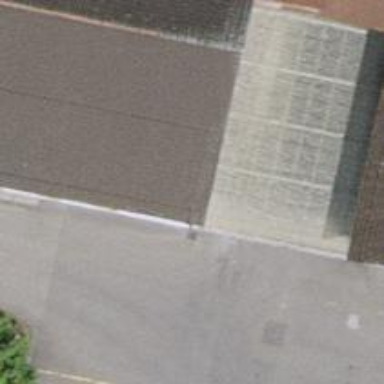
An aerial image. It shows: View of roof of building.